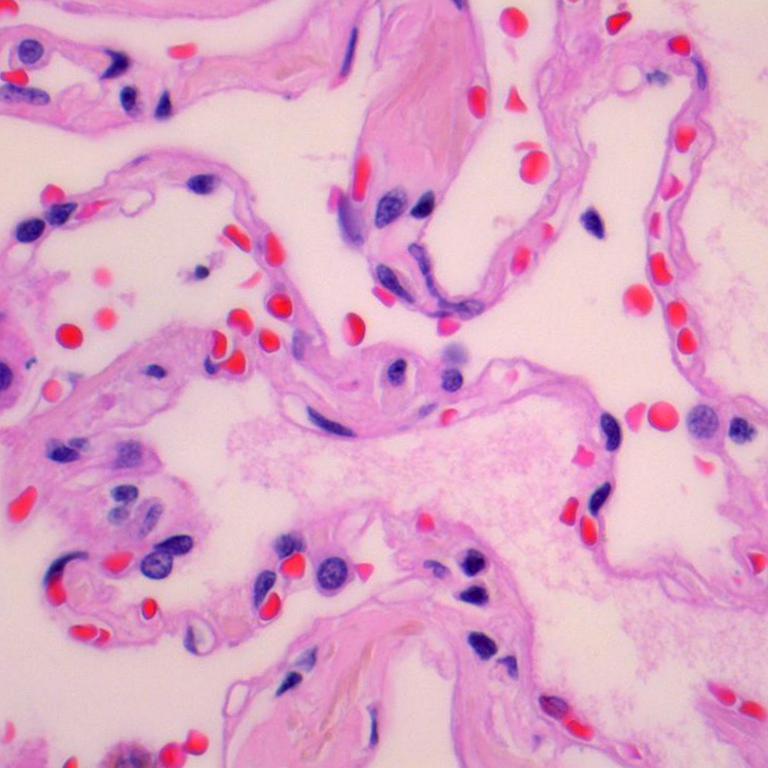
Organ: lung
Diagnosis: benign